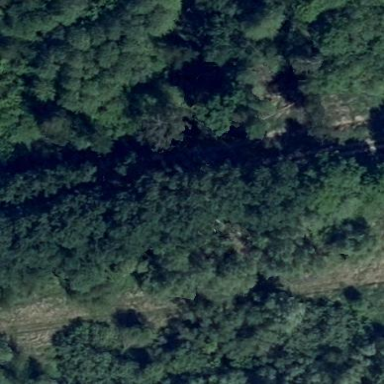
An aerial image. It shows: Forest area.